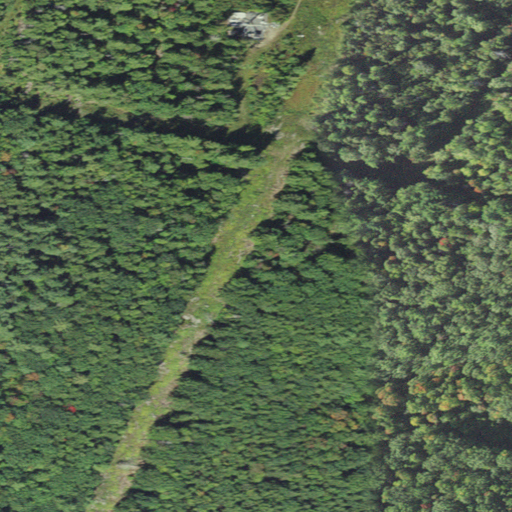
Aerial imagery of mountain in Vermont named Sawyer Mountain containing evergreen forest, deciduous forest, and mixed forest